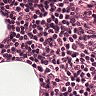
Metastatic tissue present: no